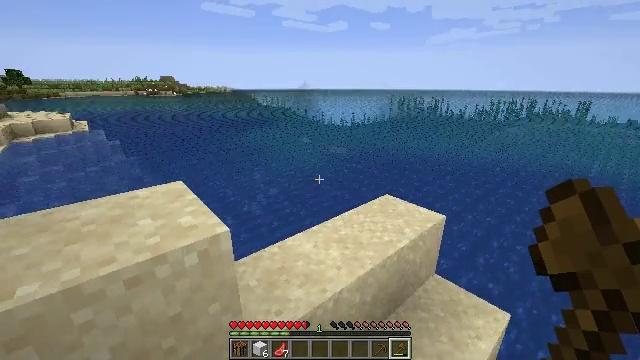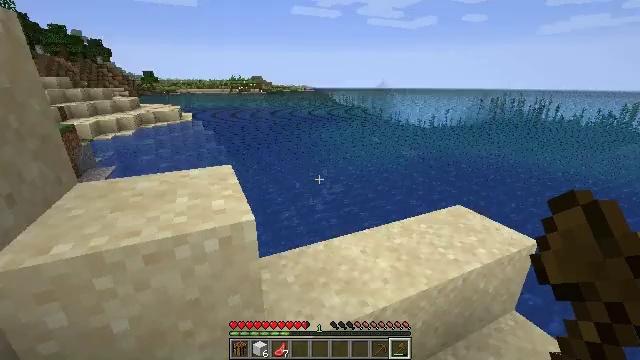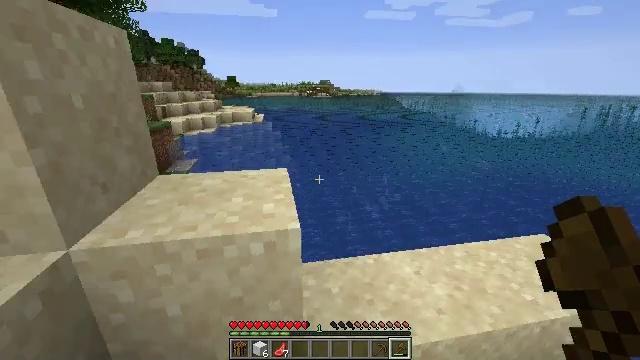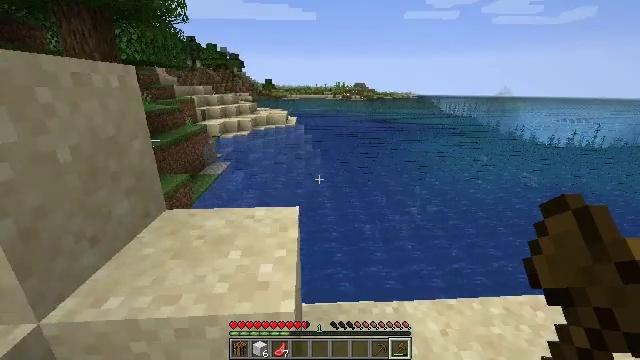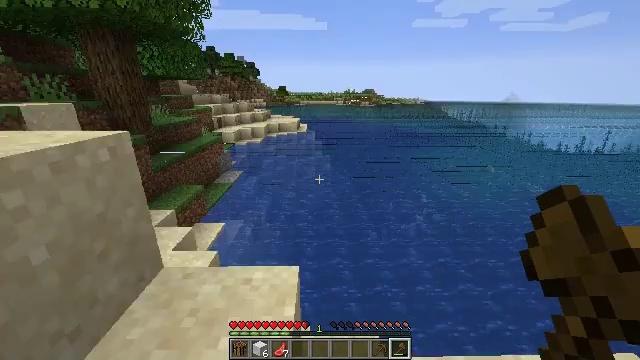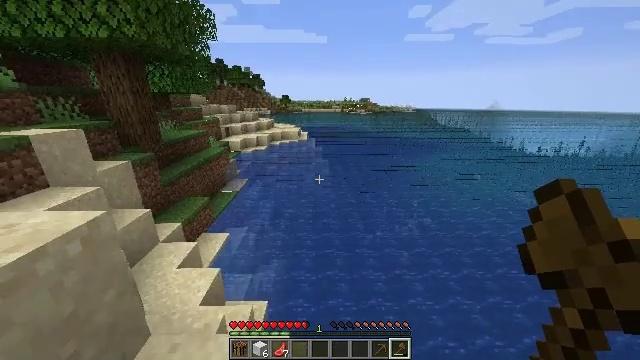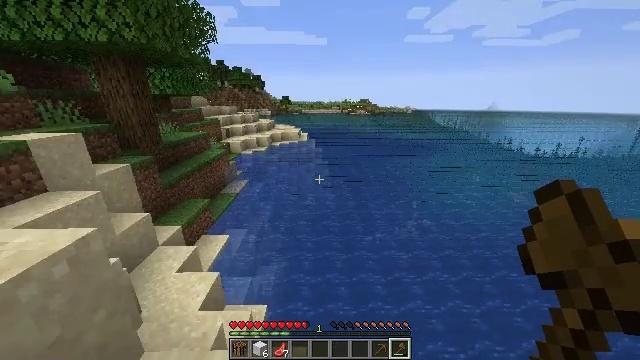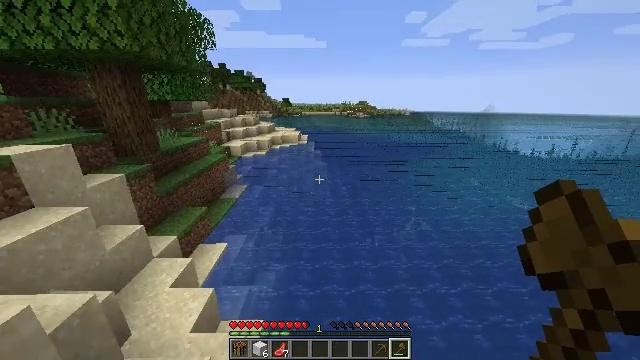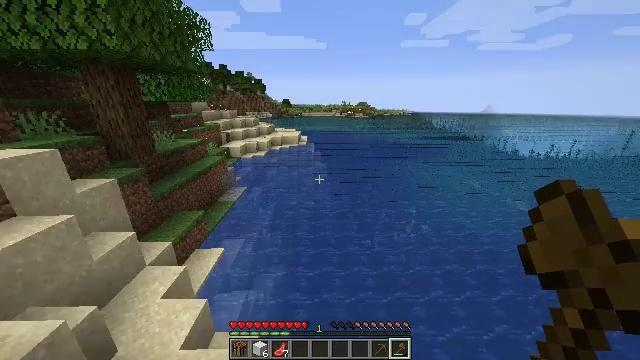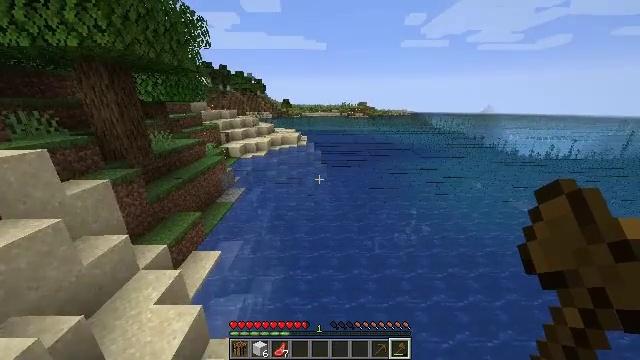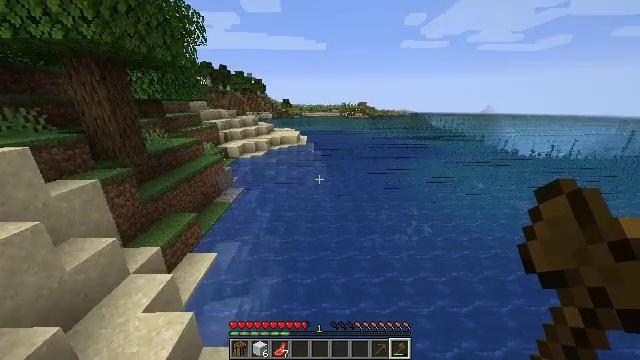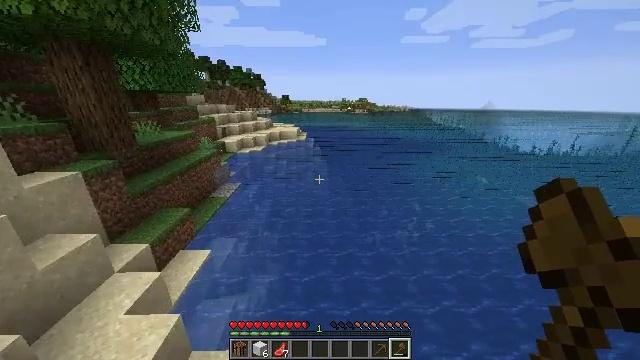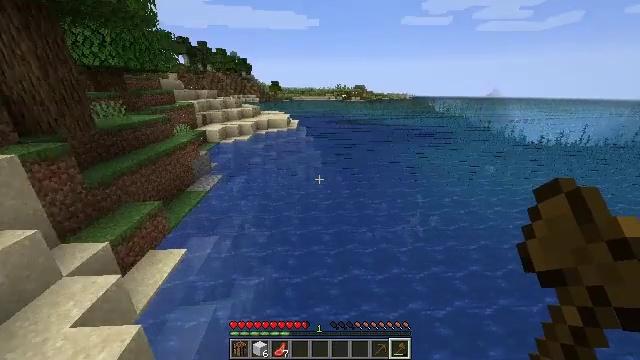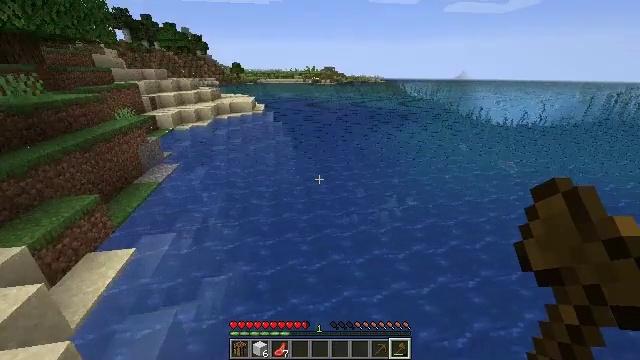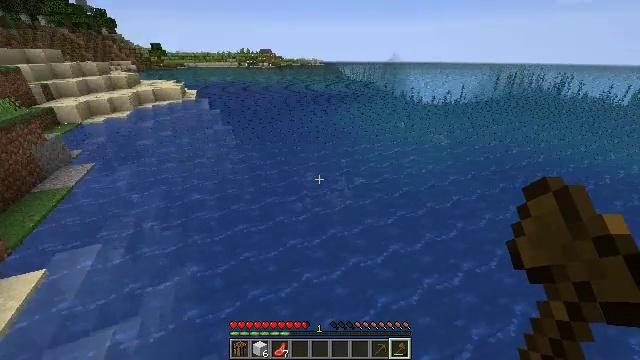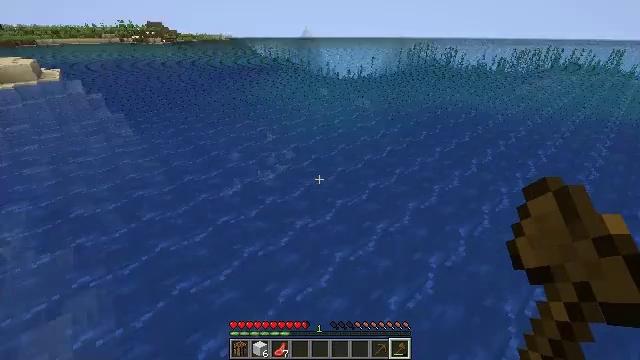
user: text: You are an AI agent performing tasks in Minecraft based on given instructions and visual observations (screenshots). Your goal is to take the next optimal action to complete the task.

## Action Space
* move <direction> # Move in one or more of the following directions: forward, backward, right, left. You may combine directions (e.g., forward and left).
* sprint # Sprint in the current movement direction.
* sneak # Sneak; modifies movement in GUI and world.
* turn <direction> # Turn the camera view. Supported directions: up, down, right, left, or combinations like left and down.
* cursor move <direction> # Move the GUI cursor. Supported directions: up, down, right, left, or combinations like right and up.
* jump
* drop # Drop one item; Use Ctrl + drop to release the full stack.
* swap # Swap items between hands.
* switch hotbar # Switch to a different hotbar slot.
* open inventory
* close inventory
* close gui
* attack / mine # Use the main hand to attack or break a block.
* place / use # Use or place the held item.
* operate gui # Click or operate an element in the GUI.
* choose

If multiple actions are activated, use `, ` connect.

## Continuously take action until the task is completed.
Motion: motion action
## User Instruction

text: Mine the kelp plant underwater.
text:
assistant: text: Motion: move forward, turn left, jump
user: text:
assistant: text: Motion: move forward, turn left, jump
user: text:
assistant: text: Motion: move forward, sprint, turn left, jump
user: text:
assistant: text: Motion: move forward, sprint, turn left, jump
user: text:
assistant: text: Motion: move forward, sprint, jump
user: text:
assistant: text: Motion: move forward, jump
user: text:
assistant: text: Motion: move forward, jump
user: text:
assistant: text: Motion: move forward, jump
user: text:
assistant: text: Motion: move forward, jump
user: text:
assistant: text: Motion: move forward, jump
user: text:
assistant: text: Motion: no_op
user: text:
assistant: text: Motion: turn right and down
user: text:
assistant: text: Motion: turn right and down
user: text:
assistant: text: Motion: turn right and down
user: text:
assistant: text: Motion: turn right and down
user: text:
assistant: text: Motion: turn right and down
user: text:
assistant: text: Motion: turn right and down
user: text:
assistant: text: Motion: turn right
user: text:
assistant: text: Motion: no_op
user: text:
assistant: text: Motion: no_op
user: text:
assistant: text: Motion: no_op
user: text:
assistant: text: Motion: turn right and up
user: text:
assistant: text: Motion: turn right and up
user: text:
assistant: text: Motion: turn right and up
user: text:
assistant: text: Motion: turn right and up
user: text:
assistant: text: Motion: move forward, turn right and up
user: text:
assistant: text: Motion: move forward, turn up
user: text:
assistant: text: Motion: move forward, turn left and up
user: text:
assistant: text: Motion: move forward, turn left and up
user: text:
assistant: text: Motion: move forward, turn left and up